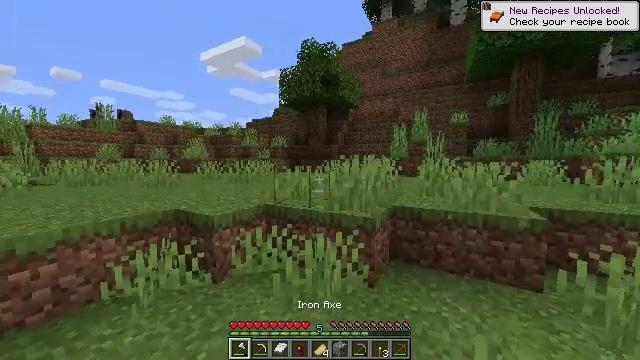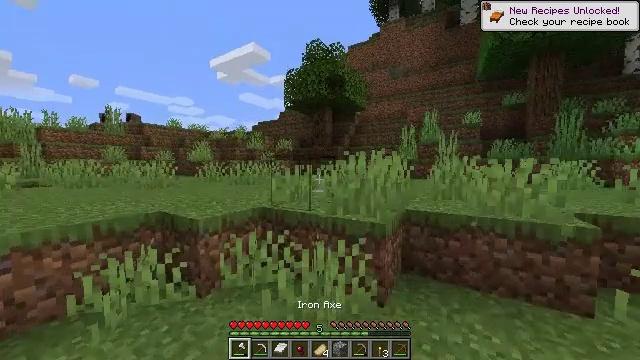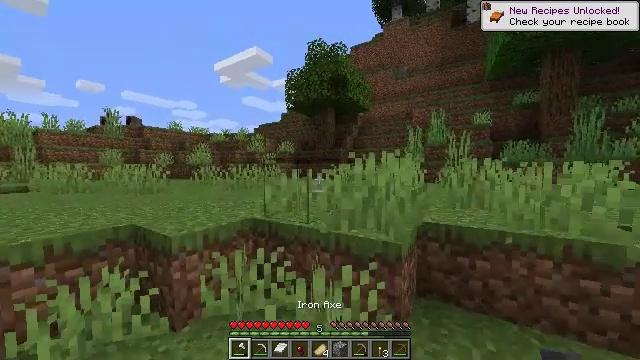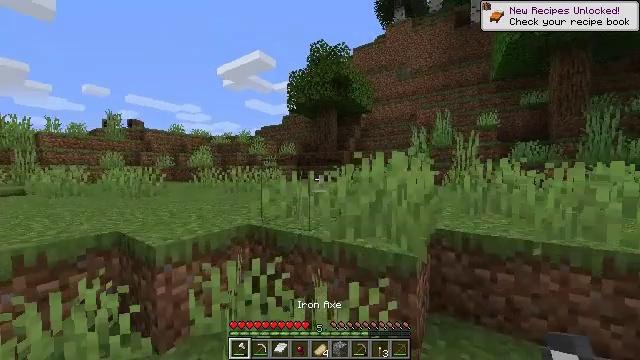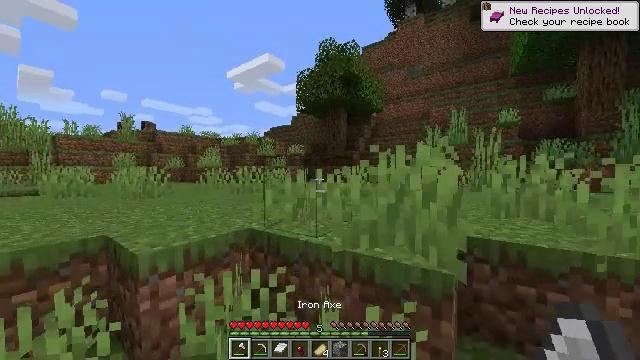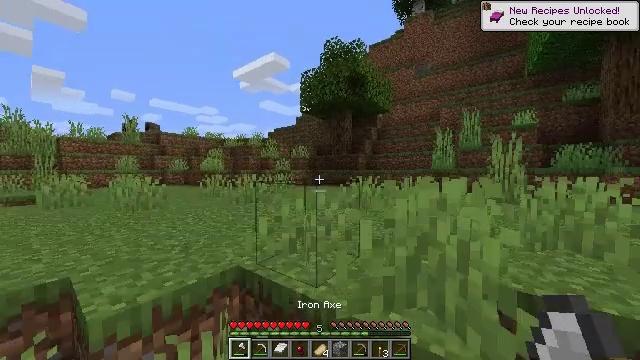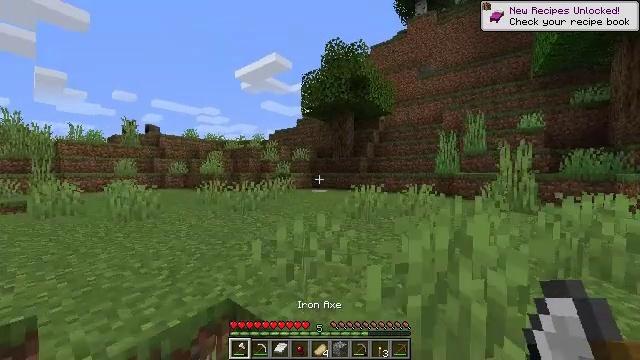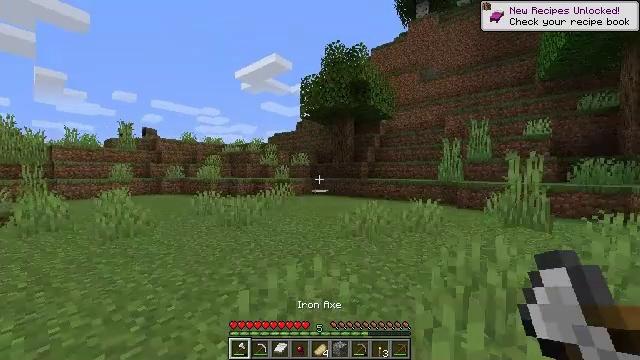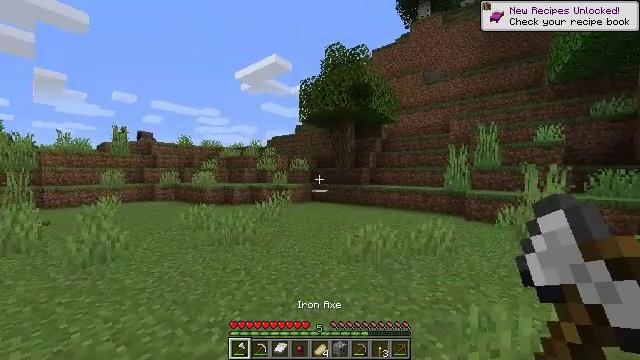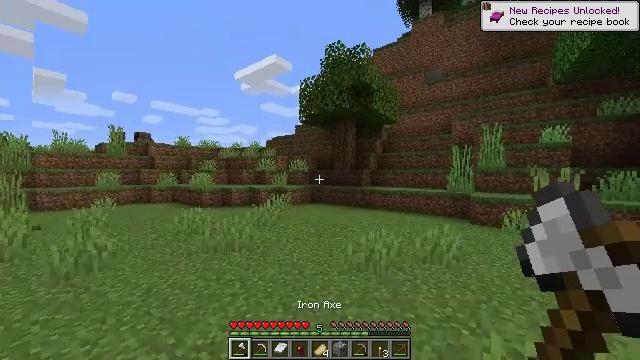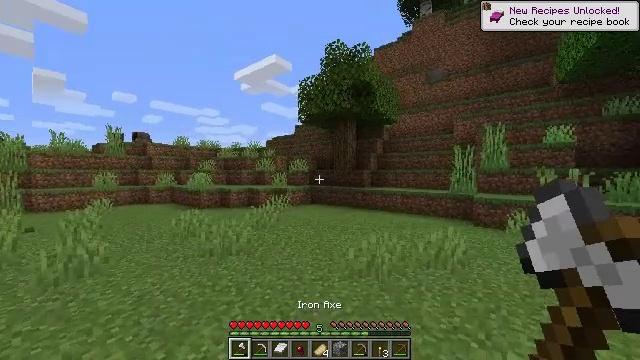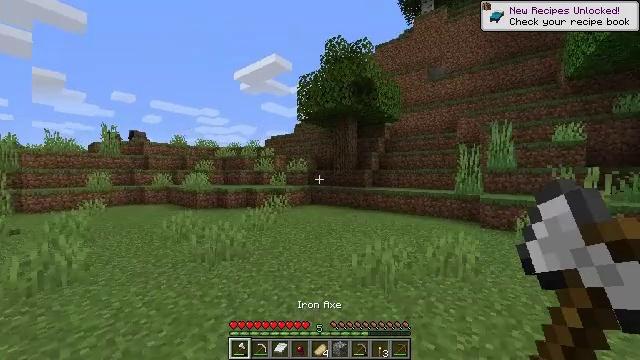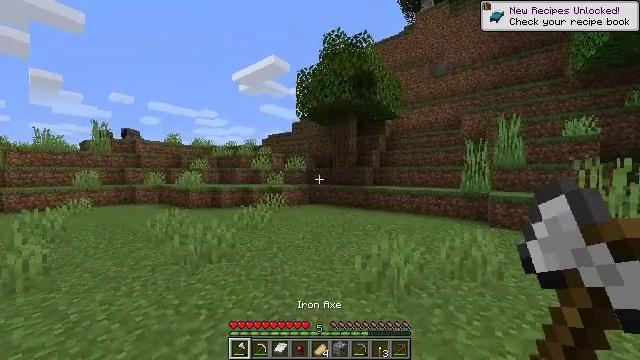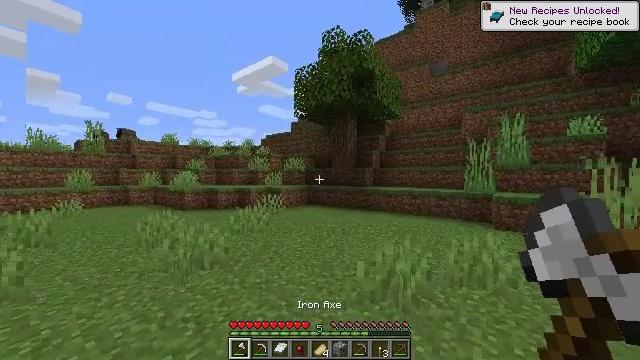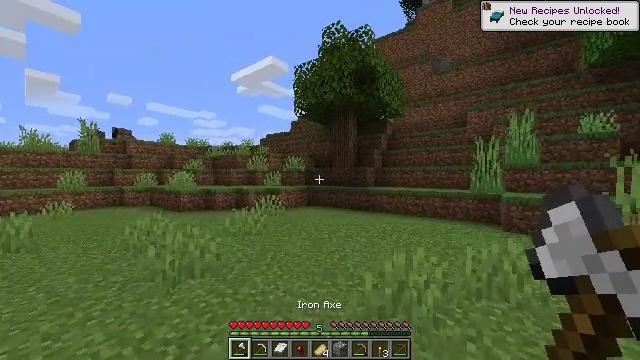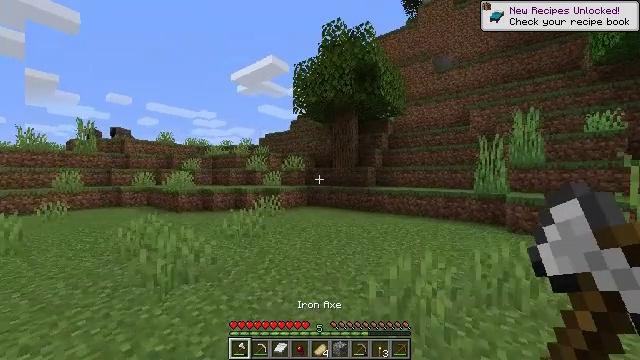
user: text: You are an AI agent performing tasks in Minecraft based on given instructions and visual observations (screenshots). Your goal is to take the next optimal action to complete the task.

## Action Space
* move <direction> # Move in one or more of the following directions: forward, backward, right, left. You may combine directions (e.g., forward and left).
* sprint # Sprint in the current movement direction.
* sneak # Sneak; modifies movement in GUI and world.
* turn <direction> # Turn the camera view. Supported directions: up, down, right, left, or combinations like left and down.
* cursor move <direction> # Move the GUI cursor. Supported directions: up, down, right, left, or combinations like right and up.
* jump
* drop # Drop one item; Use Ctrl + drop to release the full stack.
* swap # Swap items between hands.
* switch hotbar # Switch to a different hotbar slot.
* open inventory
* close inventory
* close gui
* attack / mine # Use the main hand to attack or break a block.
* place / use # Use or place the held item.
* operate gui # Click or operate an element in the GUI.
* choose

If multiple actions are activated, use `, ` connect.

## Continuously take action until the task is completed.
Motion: motion action
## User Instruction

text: Remove an iron axe from the inventory.
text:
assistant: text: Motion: move forward, sprint, turn left and up
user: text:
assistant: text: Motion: move forward, sprint
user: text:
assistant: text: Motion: move forward, sprint
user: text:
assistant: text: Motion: move forward, sprint, turn left
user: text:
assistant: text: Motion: move forward, sprint, turn left, jump
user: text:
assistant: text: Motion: move forward, sprint, jump
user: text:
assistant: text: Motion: move forward, sprint, jump
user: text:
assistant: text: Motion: move forward, sprint, jump
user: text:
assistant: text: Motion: move forward, sprint, jump
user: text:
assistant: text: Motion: move forward, sprint, jump
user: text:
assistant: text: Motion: move forward, sprint, jump
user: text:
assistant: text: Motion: move forward, sprint, jump
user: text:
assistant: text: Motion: move forward, sprint, jump
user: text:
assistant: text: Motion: move forward, sprint, jump
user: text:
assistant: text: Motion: move forward, sprint, jump
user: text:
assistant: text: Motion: move forward, sprint, jump
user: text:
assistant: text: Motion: move forward, sprint, jump
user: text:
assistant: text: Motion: move forward, sprint, jump
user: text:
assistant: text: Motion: move forward, sprint, jump
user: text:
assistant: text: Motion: move forward, sprint, jump
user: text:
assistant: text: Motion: move forward, sprint, jump
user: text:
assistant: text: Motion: move forward, sprint, jump
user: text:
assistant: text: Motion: move forward, sprint
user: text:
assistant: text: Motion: move forward, sprint
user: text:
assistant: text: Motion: move forward, sprint
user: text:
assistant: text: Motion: move forward, sprint
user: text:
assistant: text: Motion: move forward, sprint
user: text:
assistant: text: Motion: move forward, sprint
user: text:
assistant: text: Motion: move forward, sprint
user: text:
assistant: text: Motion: move forward, sprint